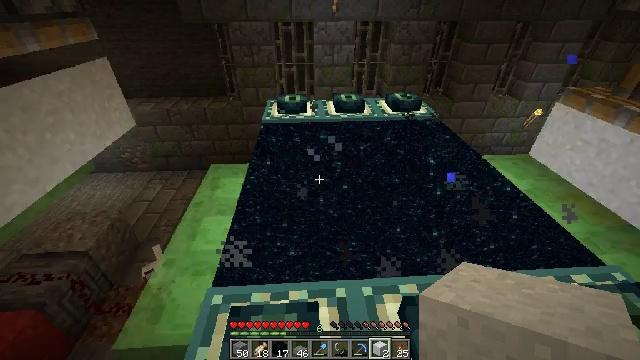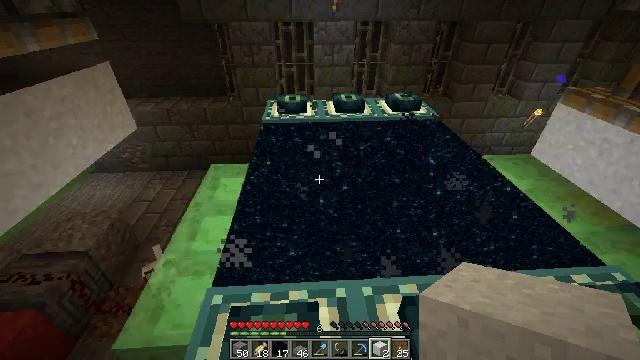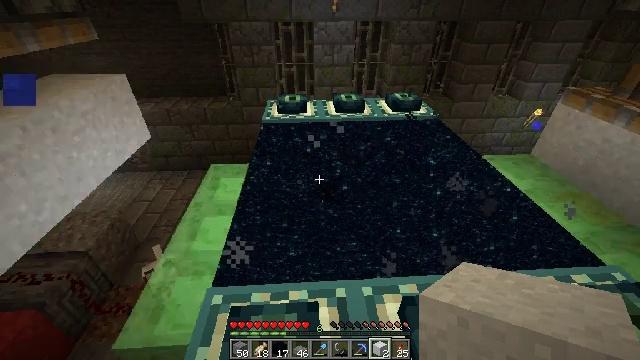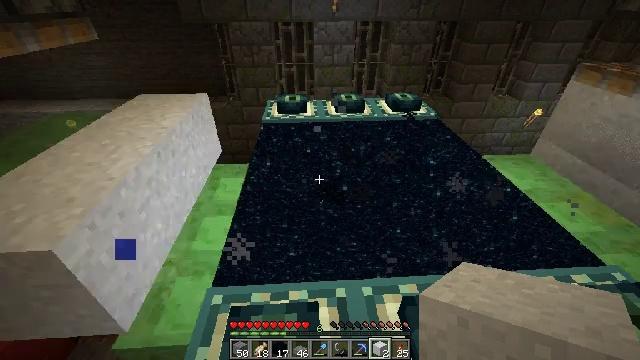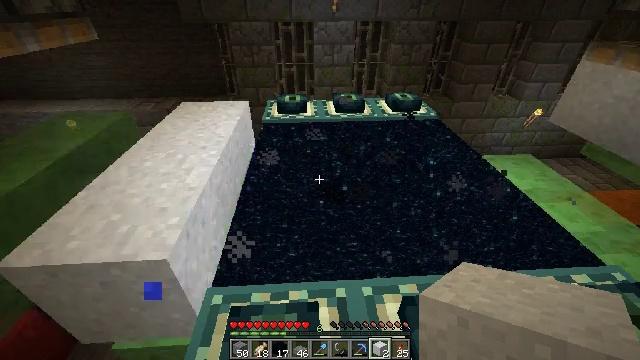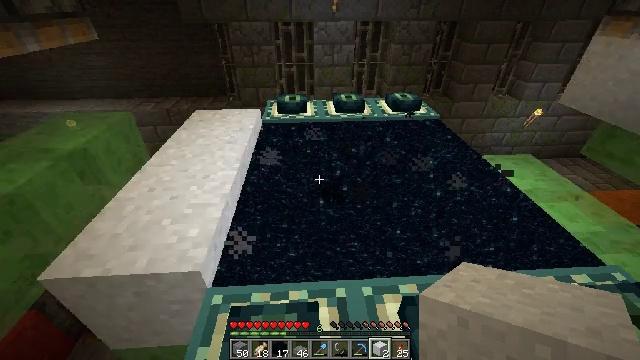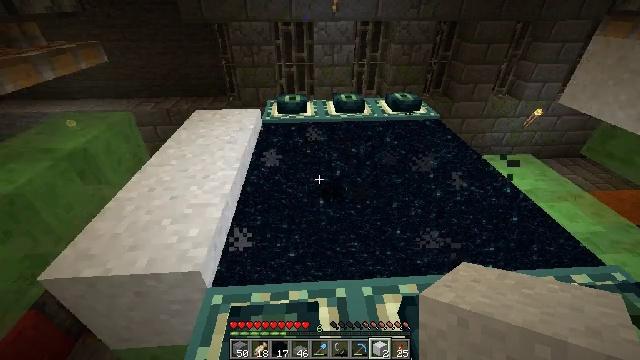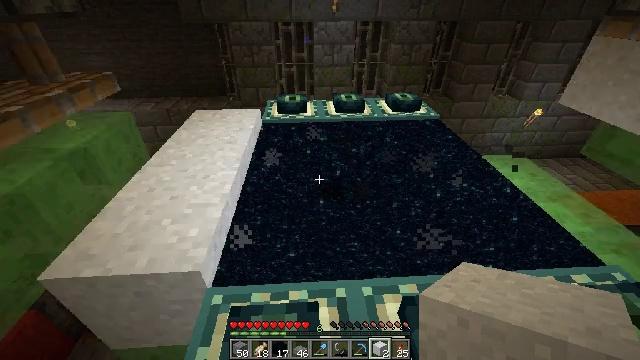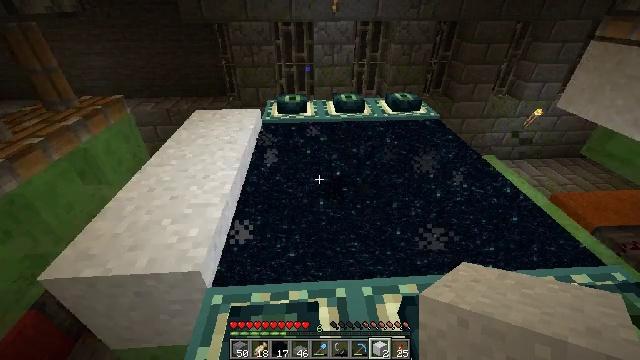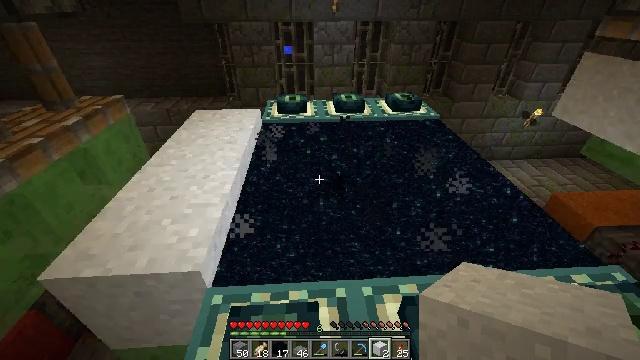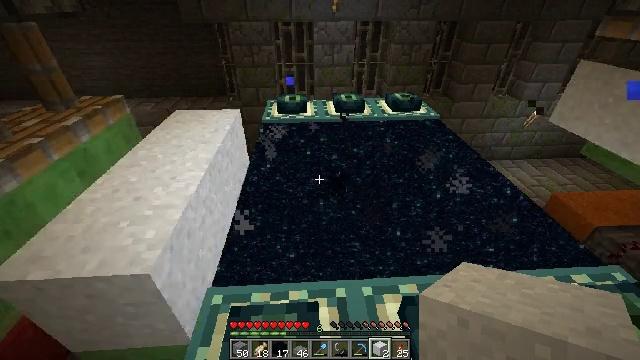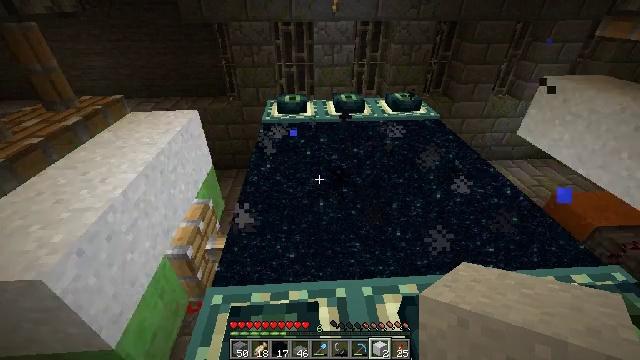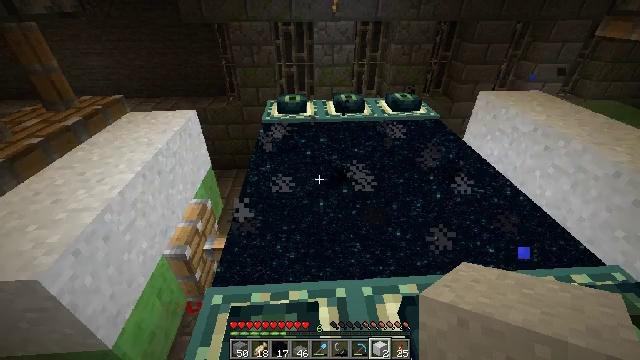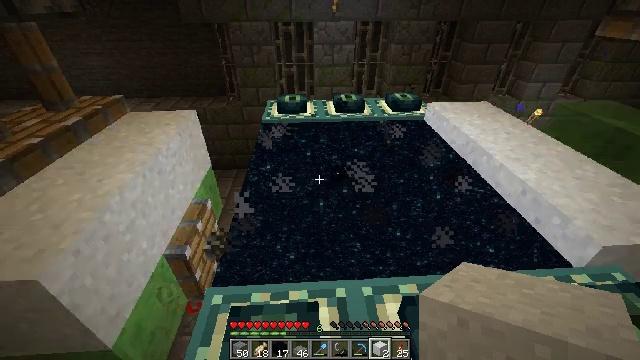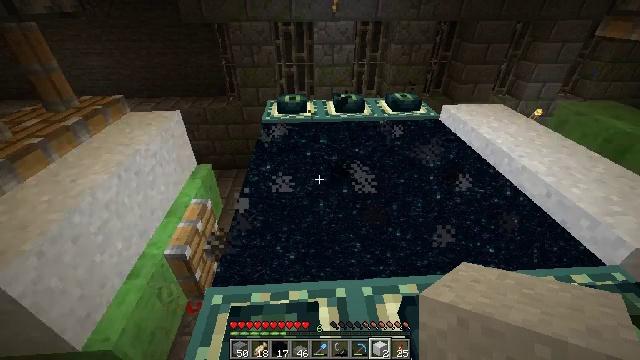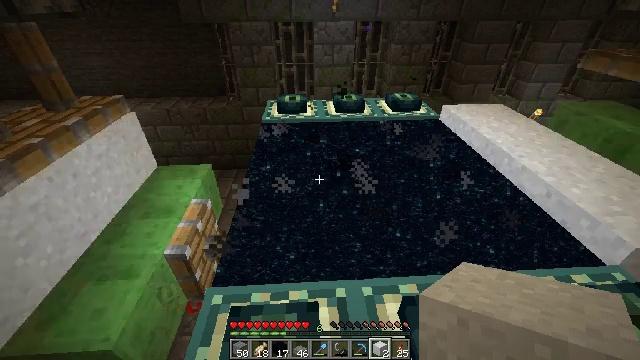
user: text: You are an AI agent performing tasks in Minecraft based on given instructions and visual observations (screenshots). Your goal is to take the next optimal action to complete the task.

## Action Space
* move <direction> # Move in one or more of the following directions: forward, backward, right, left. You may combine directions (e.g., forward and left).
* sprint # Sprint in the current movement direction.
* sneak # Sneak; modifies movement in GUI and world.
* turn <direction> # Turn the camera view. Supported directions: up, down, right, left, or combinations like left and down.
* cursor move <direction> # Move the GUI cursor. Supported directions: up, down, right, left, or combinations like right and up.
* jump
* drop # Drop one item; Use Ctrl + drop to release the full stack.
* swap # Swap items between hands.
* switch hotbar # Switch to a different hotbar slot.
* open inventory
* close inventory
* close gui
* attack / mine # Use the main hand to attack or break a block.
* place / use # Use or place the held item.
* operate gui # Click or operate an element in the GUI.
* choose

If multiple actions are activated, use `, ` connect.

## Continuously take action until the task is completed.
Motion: motion action
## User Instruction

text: Gather white concrete powder from the structure.
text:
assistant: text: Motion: no_op
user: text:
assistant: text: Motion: no_op
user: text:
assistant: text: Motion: no_op
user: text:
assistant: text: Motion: no_op
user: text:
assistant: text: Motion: no_op
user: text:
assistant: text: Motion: no_op
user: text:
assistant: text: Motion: no_op
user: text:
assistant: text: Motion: no_op
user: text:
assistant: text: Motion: no_op
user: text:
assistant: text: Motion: no_op
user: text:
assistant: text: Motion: no_op
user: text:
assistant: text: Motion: no_op
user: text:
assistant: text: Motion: no_op
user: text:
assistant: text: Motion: no_op
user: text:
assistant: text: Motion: no_op
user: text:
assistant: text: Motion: no_op
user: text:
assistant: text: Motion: no_op
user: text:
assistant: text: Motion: no_op
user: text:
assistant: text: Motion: no_op
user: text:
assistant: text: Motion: no_op
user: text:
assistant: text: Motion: no_op
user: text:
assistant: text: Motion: no_op
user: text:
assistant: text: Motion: no_op
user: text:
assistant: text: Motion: no_op
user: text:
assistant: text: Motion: no_op
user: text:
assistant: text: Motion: no_op
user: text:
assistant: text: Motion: no_op
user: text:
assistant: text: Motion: no_op
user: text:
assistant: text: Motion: no_op
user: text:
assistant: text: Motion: no_op